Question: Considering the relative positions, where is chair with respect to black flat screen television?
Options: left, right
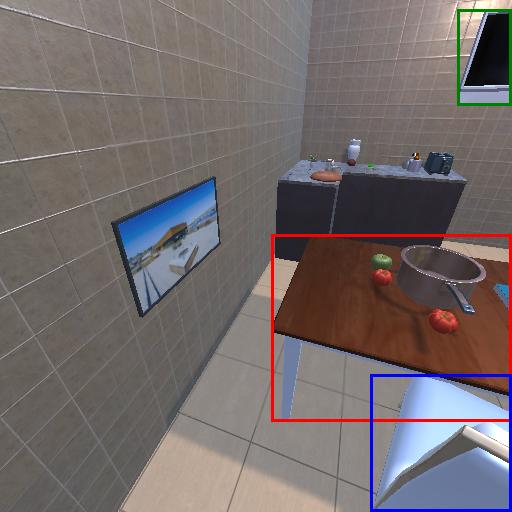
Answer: left